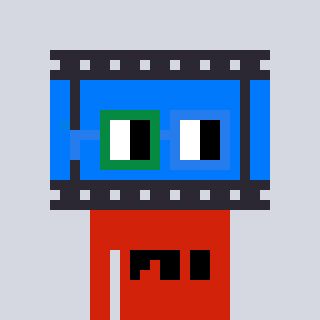
a pixel art character with square green and blue glasses, a film strip-shaped head and a red-colored body on a cool background